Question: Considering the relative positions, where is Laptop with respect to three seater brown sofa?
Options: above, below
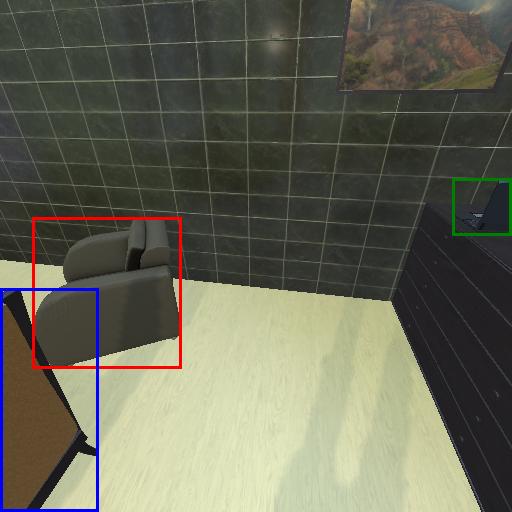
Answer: above